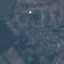
Land use / land cover class: Residential